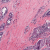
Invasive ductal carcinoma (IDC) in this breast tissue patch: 1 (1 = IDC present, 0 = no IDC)